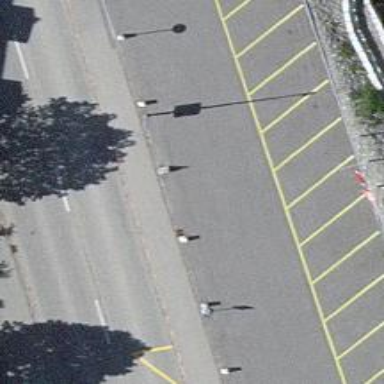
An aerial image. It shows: Bollard.